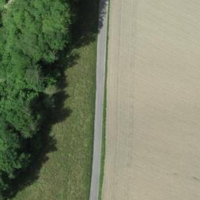
EUNIS habitat code: 52
Species observed at this site:
Milvus migrans